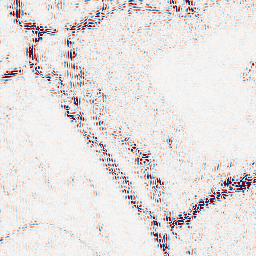
Category: wavelet
Decomposition family: wavelet_dwt
Decomposition parameters: wavelet: coif2
level: 2
Upsampling method: bilinear
Upsampling parameters: scale: 2
Upsampling scale: 2